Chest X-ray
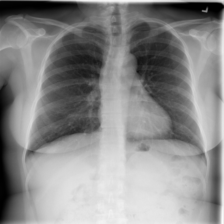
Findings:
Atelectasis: negative
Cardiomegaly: negative
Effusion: negative
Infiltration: negative
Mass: negative
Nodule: negative
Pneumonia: negative
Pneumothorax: negative
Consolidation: negative
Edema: negative
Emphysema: negative
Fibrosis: negative
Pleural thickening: negative
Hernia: negative